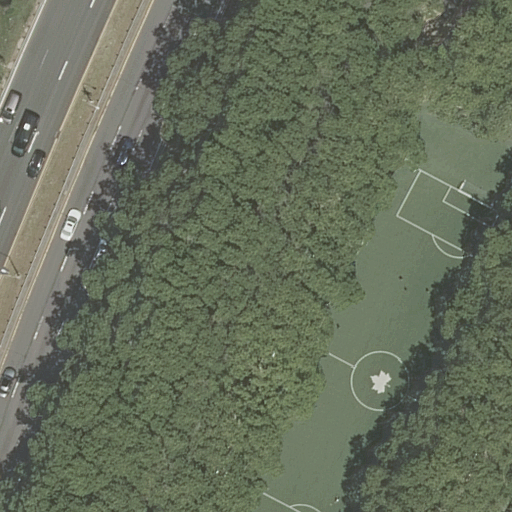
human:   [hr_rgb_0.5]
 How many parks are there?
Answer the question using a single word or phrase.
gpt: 3

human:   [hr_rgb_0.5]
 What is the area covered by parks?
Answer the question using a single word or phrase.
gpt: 18274m2

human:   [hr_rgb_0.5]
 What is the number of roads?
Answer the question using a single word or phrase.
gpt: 3

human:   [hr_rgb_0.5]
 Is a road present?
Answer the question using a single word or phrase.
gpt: yes

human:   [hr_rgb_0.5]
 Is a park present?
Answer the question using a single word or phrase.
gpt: yes

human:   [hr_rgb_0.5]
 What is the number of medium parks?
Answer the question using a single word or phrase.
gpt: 0

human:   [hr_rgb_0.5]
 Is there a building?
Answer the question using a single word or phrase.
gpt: no

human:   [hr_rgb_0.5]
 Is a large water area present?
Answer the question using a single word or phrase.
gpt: no

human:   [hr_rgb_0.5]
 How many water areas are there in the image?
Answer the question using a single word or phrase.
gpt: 0

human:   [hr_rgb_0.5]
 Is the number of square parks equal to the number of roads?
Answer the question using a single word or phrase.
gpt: no

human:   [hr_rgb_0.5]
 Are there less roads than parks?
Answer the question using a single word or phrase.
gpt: no

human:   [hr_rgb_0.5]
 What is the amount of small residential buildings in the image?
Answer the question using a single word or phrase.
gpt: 0

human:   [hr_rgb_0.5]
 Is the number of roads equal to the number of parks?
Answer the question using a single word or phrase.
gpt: yes

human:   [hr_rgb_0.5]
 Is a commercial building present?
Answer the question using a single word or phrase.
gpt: no

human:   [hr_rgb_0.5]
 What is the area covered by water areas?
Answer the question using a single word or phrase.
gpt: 0m2

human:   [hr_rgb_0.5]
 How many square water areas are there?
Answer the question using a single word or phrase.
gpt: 0

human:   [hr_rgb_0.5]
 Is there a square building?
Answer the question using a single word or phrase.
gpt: no

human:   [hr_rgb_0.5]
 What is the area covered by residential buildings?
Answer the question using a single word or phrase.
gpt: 0m2

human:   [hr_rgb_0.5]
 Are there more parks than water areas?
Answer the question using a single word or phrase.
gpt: yes

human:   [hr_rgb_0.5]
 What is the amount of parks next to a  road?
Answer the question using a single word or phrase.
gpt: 3

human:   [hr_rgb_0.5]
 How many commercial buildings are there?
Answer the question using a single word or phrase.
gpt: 0

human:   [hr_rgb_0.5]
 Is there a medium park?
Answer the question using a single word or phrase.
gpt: no

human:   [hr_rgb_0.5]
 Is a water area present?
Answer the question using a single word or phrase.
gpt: no

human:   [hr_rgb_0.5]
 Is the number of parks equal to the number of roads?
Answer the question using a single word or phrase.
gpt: yes

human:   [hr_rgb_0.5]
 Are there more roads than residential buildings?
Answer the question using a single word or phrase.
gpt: yes

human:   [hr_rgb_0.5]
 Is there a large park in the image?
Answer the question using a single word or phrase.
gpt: yes

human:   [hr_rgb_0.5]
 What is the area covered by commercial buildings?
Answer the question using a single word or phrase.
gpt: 0m2

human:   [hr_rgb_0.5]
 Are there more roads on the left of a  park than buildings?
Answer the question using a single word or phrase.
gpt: yes

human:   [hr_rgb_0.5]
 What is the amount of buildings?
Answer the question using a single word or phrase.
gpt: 0

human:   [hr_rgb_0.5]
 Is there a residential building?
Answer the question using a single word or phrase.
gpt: no

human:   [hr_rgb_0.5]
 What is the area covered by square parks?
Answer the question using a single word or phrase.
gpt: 0m2

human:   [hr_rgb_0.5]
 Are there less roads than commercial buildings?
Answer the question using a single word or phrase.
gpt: no

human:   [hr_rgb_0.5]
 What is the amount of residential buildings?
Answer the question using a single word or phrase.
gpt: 0

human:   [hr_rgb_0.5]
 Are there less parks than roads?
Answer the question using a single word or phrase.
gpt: no

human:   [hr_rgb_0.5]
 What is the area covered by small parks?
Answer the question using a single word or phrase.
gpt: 0m2

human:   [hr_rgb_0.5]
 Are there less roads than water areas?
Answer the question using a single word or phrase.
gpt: no

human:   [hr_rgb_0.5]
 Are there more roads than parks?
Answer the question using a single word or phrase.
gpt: no

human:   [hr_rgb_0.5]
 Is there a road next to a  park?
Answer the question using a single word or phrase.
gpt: yes

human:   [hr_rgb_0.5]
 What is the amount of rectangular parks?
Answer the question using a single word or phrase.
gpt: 3

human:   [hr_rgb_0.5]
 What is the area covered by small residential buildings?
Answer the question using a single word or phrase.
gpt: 0m2

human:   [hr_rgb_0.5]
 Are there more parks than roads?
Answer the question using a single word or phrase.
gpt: no

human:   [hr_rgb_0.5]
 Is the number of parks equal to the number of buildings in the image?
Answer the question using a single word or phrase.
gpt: no

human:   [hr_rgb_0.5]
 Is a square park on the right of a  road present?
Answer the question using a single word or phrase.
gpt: no

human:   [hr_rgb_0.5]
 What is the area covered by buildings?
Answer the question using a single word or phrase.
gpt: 0m2

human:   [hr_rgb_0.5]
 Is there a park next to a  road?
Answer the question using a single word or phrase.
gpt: yes

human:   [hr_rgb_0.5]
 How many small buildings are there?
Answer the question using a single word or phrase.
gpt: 0

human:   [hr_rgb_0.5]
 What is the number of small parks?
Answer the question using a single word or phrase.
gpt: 0

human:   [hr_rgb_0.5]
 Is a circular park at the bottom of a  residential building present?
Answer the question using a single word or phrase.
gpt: no

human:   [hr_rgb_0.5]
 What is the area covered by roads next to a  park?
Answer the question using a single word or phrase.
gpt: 0m2

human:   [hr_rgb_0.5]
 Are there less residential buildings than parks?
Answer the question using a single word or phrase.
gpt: yes

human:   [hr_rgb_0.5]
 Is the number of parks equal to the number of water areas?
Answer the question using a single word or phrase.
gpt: no

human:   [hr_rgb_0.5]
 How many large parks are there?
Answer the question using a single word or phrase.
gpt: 3

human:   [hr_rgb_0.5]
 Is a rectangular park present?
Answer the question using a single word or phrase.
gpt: yes

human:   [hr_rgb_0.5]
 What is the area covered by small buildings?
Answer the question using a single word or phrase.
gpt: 0m2

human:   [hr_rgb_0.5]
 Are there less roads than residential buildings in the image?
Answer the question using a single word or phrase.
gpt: no

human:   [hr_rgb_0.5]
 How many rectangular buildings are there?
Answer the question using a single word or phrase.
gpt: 0

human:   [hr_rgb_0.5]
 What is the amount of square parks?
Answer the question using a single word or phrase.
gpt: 0

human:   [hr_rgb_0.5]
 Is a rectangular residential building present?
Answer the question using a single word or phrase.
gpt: no

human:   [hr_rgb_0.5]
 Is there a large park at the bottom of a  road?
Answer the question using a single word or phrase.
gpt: yes

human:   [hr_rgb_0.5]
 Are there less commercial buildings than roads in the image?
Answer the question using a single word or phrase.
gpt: yes

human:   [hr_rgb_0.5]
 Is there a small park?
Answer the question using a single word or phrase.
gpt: no

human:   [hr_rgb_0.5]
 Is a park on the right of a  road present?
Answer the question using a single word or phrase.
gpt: yes

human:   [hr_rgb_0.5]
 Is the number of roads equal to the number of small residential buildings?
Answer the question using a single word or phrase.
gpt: no

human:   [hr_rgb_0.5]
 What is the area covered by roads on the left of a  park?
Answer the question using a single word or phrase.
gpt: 0m2